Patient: sex F, age 67
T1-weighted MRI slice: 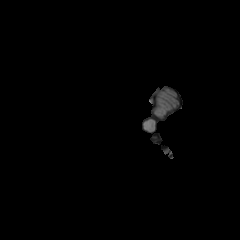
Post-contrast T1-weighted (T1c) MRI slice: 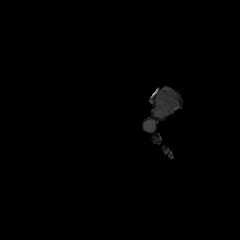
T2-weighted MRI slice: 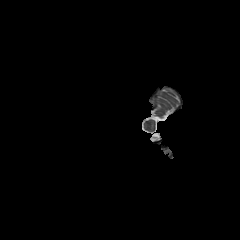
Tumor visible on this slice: no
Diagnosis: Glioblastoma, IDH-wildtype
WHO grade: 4